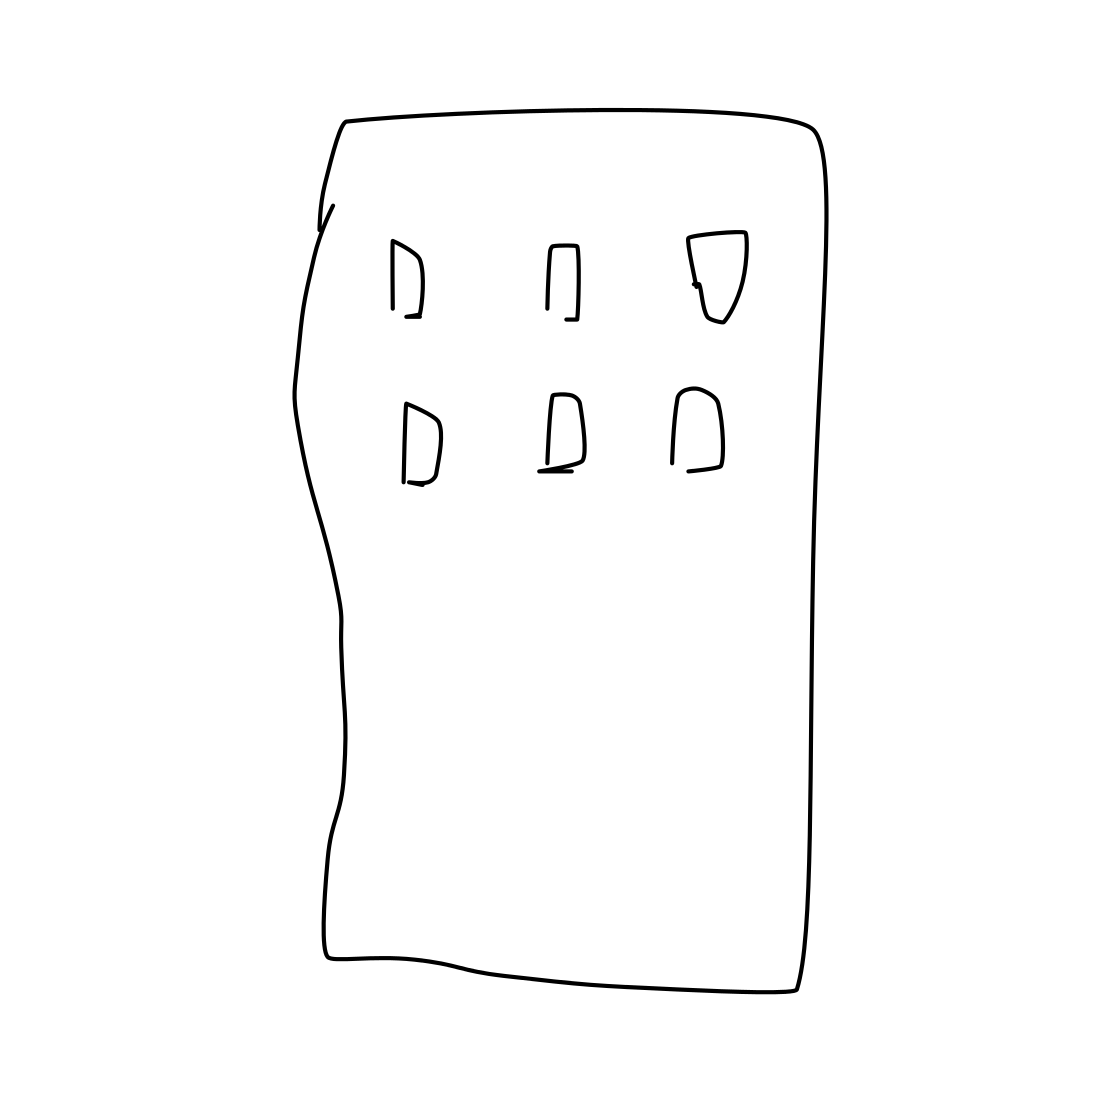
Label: ipod